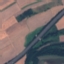
Label: Highway